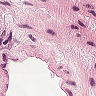
Metastatic tissue present: no